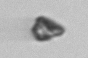
Label: detritus_transparent